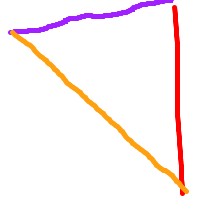
Shape: triangle